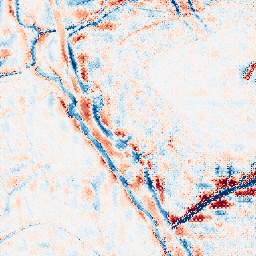
Category: wavelet
Decomposition family: wavelet_dwt
Decomposition parameters: wavelet: db4
level: 4
Upsampling method: regularized
Upsampling parameters: scale: 2
lambda_reg: 0.1
Upsampling scale: 2